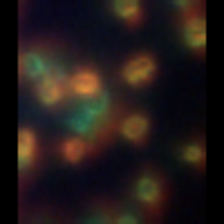
Taxon: Phaeocystis
Group: Other